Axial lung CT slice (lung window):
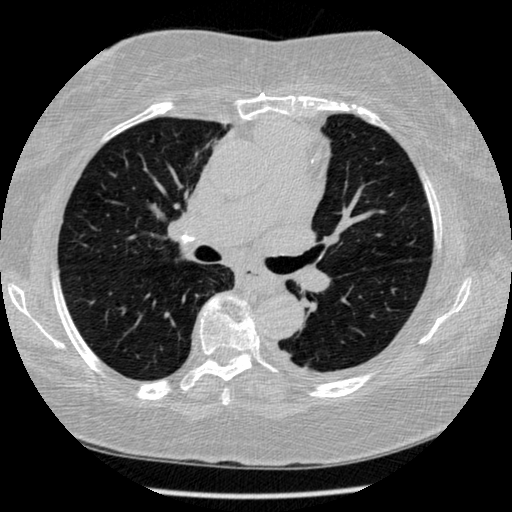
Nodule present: no